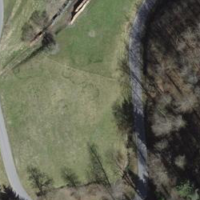
EUNIS habitat code: 44
Species observed at this site:
Corvus corone
Cyanistes caeruleus
Passer montanus
Parus major
Chloris chloris
Erithacus rubecula
Milvus milvus
Pica pica
Fringilla coelebs
Regulus ignicapilla
Buteo buteo
Anthus pratensis
Picus viridis
Carduelis carduelis
Periparus ater